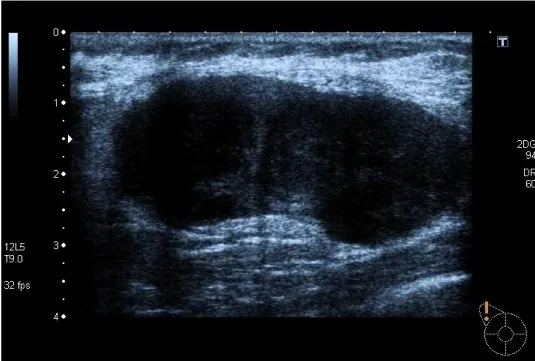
Ultrasonography of nodular formation at the upper external quadrant of the right breast.
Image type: radiology (ultrasound)